A spectrogram of one vibration snapshot from a rotating bearing is shown (time on one axis, frequency on the other). Diagnose the bearing from this image, choosing from: normal, inner_race, outer_race, ball.
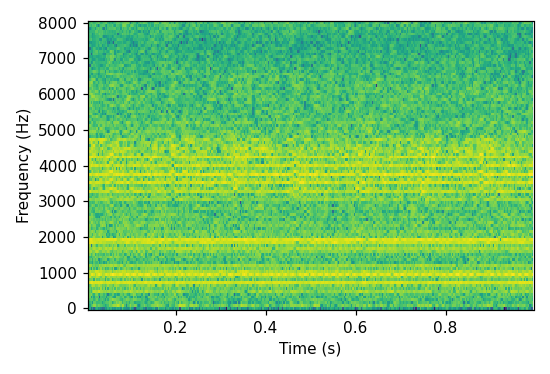
Answer: outer_race